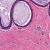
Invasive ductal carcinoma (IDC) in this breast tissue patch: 0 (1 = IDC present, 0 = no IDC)